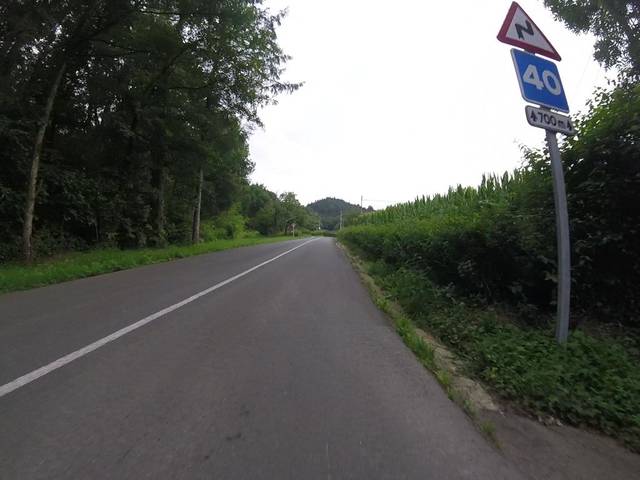
Region: Spain
Coordinates: 43.314, -1.809